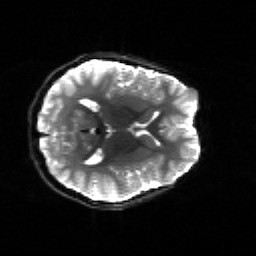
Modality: sbref
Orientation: axial
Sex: female
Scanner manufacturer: siemens
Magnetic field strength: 3 T
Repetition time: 5 s
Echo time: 0.071 s